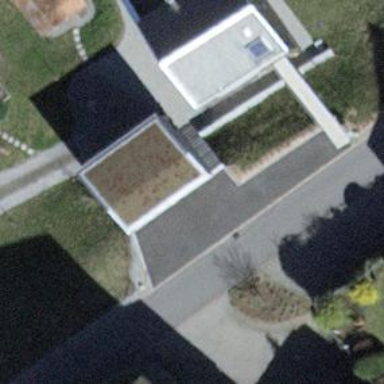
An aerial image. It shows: Garage building.